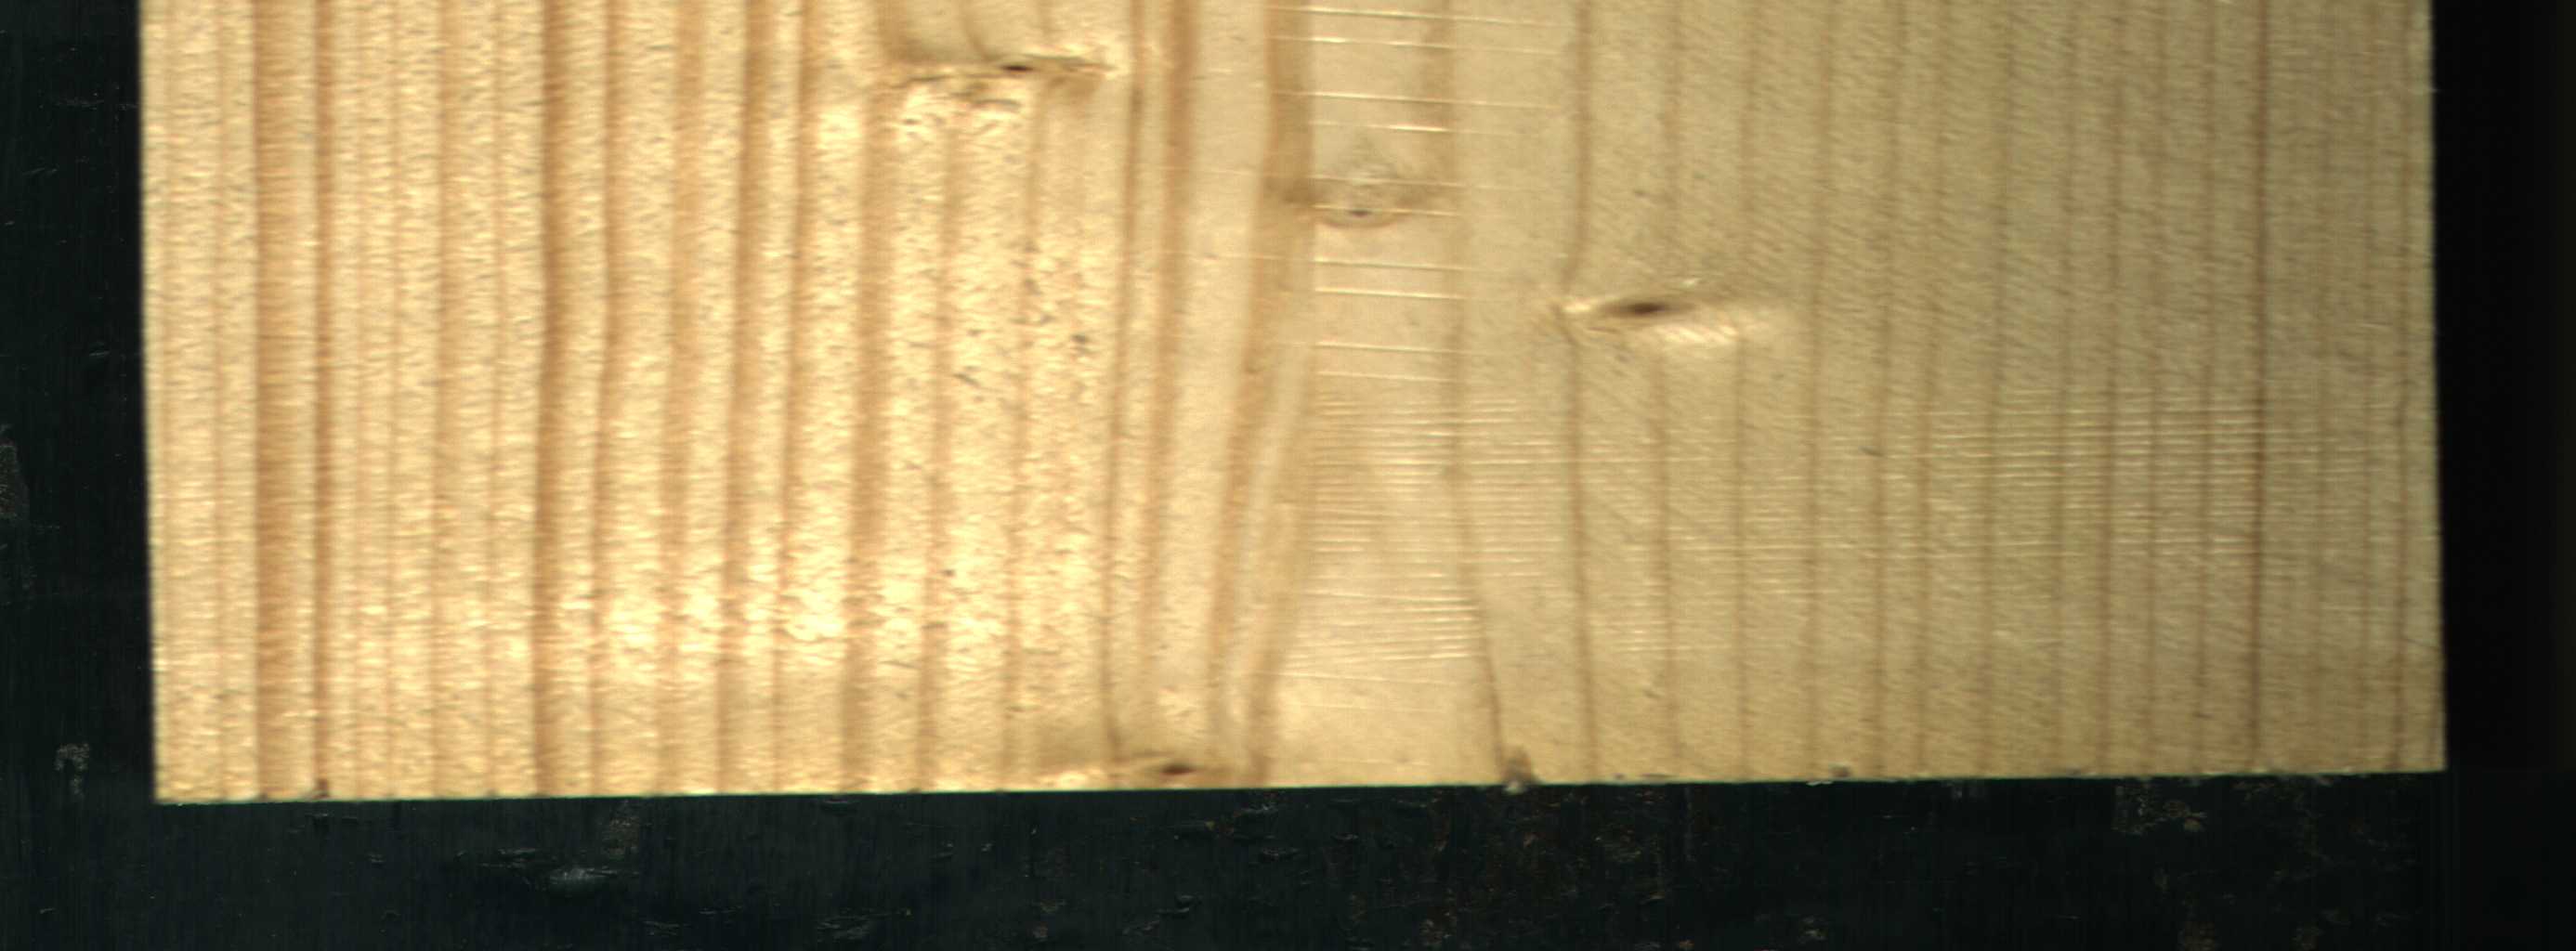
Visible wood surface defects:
Live_Knot
Live_Knot
Live_Knot